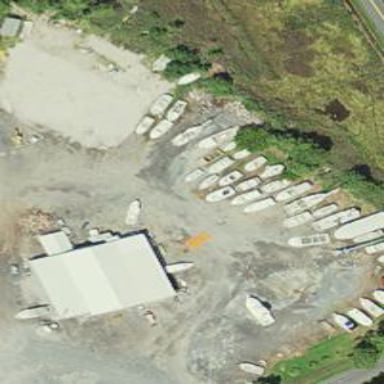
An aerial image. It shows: Boatyard located near waterway.